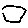
Label: hexagon